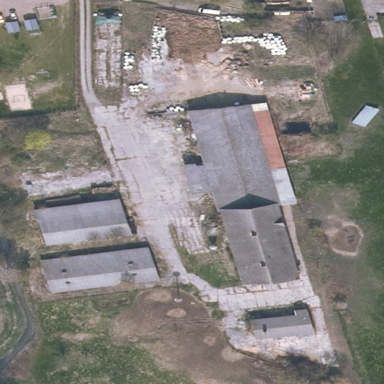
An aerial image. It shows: Farmyard area.